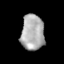
Tissue: skin
Cell type: Epithelial cells
Senescence score: 0.8068
Nuclear area (px): 810
Mean DAPI intensity: 172.593